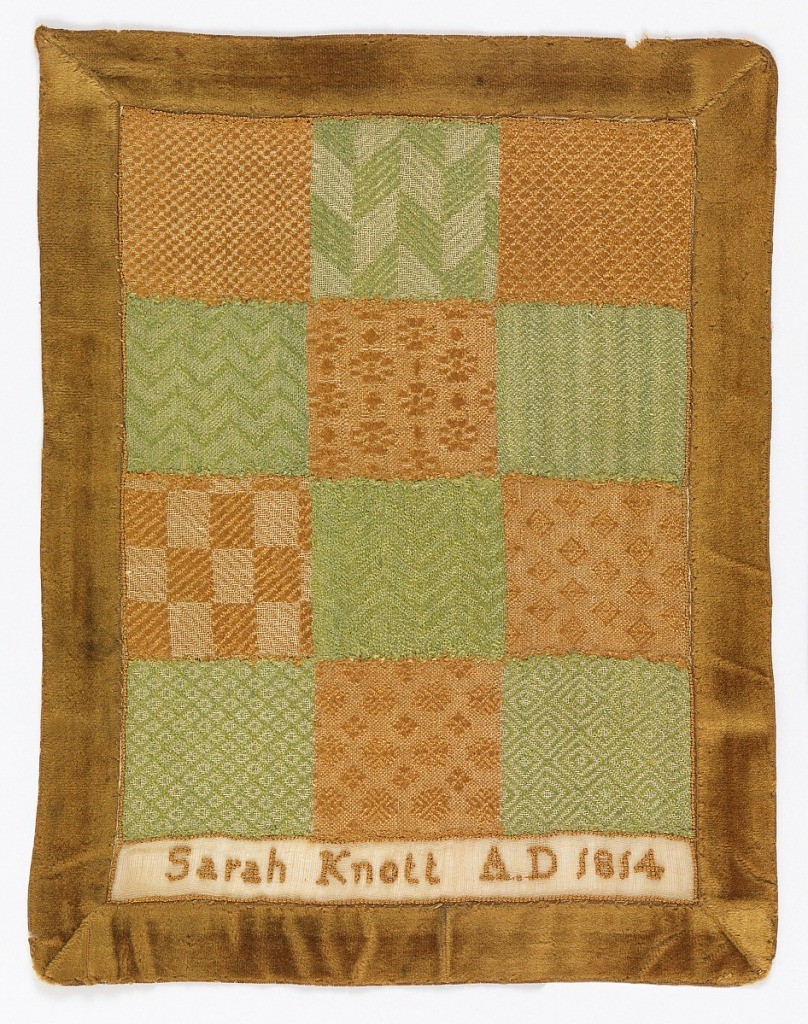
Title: Sampler
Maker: Sarah Knott
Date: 1814
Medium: silk embroidery on cotton foundation Technique: running and cross stitches on plain weave
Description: Twelve designs in darning.